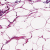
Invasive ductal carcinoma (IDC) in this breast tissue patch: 0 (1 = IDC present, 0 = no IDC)